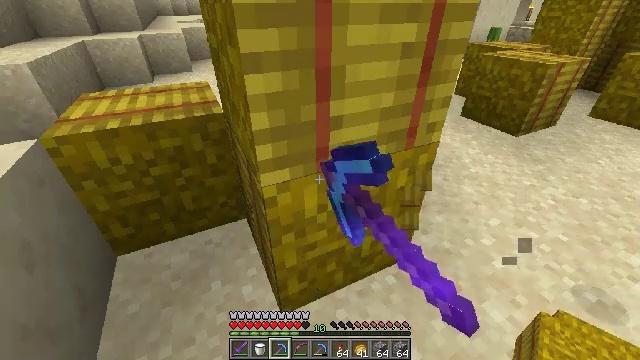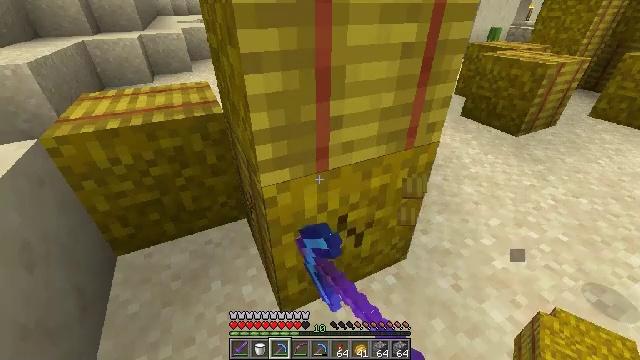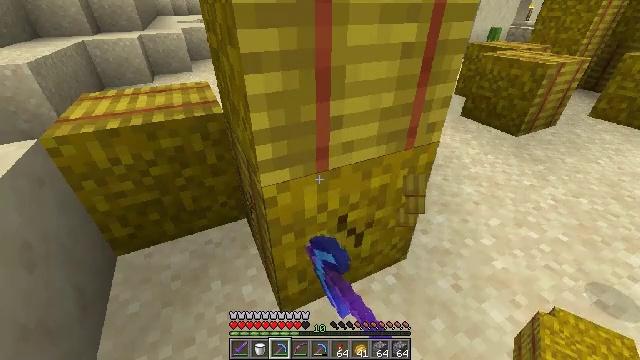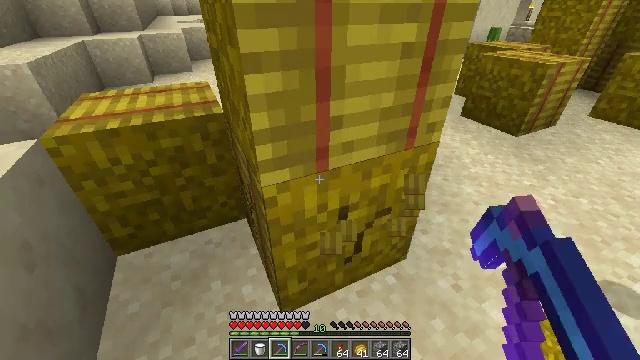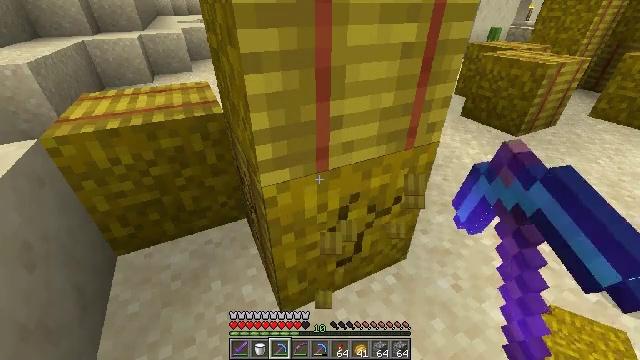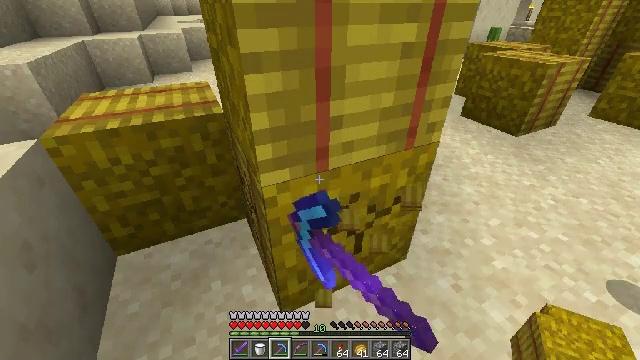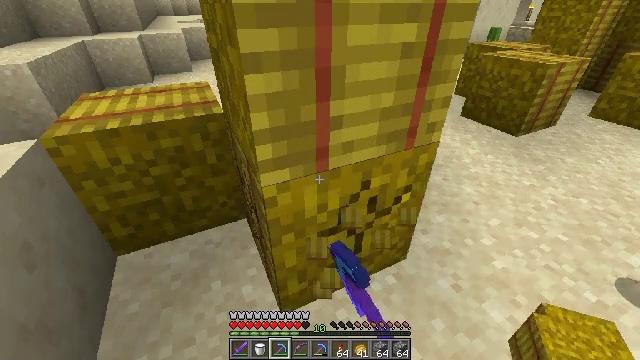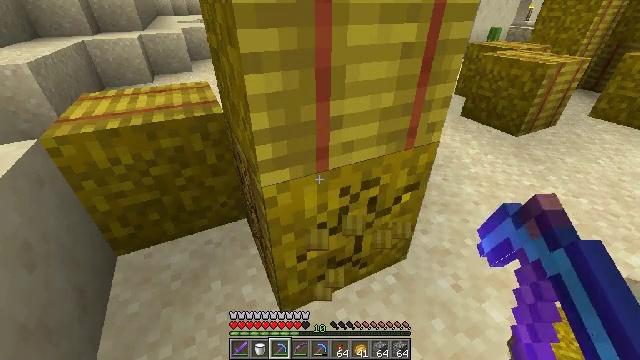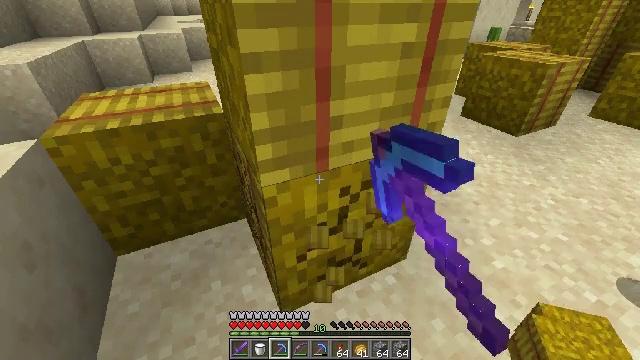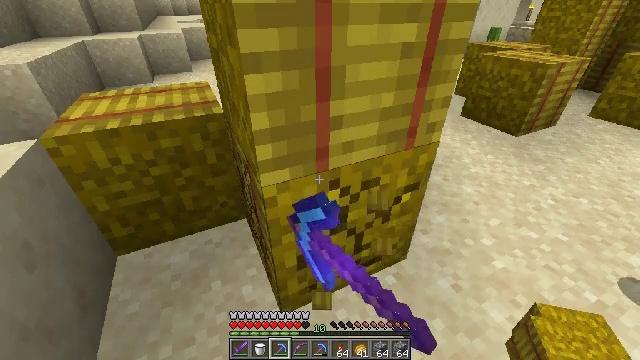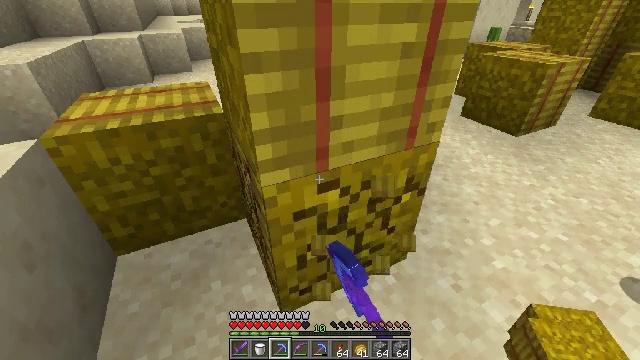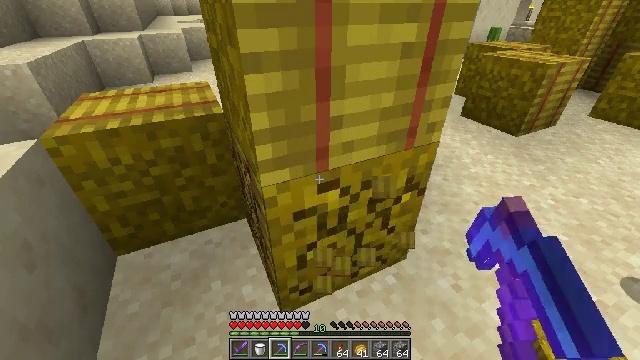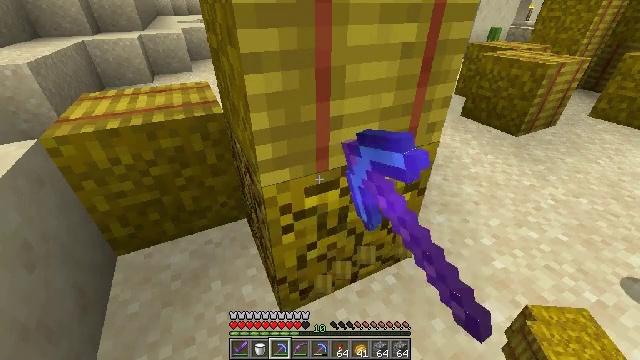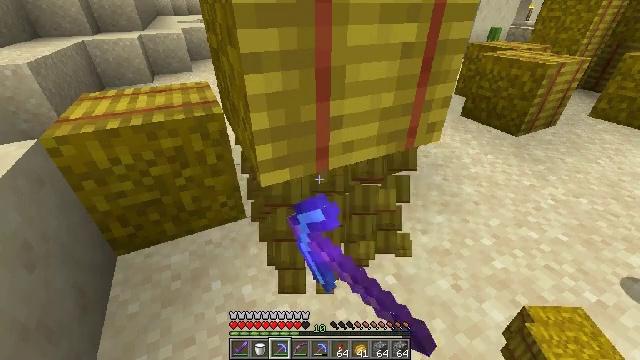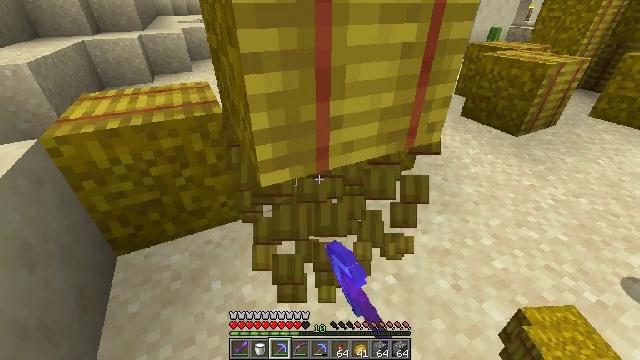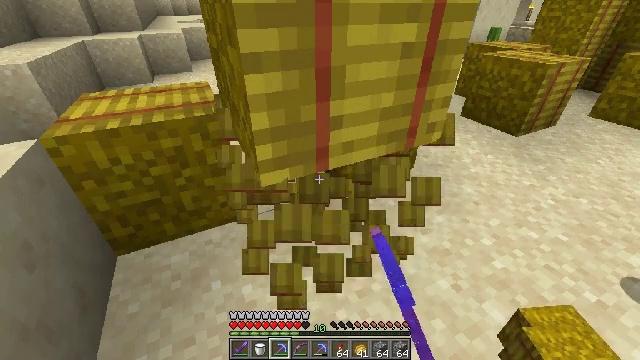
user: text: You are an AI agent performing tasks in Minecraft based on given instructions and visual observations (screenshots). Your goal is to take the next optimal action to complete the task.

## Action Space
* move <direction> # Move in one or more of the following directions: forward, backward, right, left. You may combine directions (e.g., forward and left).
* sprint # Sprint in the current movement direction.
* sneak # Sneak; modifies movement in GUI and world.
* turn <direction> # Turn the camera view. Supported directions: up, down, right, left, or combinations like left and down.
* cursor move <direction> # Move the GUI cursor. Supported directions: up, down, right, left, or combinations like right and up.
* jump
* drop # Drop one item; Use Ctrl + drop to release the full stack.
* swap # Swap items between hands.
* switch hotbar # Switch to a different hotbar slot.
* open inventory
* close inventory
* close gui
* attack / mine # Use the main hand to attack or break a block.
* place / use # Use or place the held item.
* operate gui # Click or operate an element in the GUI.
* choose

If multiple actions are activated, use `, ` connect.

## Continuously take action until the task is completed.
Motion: motion action
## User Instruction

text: Attack the hay block to get hay.
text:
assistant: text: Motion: attack / mine
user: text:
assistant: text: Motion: attack / mine
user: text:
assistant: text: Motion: attack / mine
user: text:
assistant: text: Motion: attack / mine
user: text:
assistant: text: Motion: attack / mine
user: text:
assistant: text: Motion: attack / mine
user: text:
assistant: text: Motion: attack / mine
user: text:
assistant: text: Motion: attack / mine
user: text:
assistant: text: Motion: attack / mine
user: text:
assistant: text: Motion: attack / mine
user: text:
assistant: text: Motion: attack / mine
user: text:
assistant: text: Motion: attack / mine
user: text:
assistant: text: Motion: attack / mine
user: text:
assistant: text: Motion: attack / mine
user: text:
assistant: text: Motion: attack / mine
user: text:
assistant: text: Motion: attack / mine
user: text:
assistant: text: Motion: attack / mine
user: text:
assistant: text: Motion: attack / mine
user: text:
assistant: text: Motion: attack / mine
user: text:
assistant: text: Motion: attack / mine
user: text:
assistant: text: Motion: attack / mine
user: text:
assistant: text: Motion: attack / mine
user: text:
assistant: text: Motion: attack / mine
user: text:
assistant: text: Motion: attack / mine
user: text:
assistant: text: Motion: turn up, attack / mine
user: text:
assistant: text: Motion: turn up, attack / mine
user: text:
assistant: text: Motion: turn up, attack / mine
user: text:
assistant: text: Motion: attack / mine
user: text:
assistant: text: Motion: attack / mine
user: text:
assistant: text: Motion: attack / mine